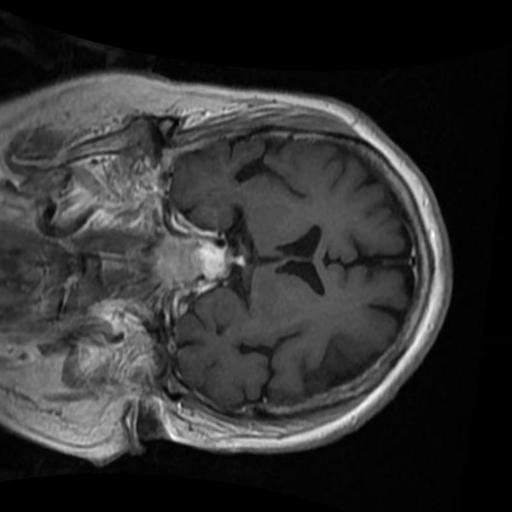
Label: brain_tumor